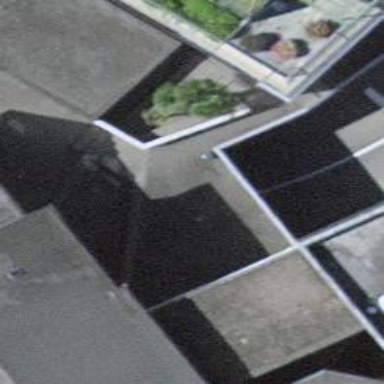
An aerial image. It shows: Set of concrete steps.